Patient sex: M
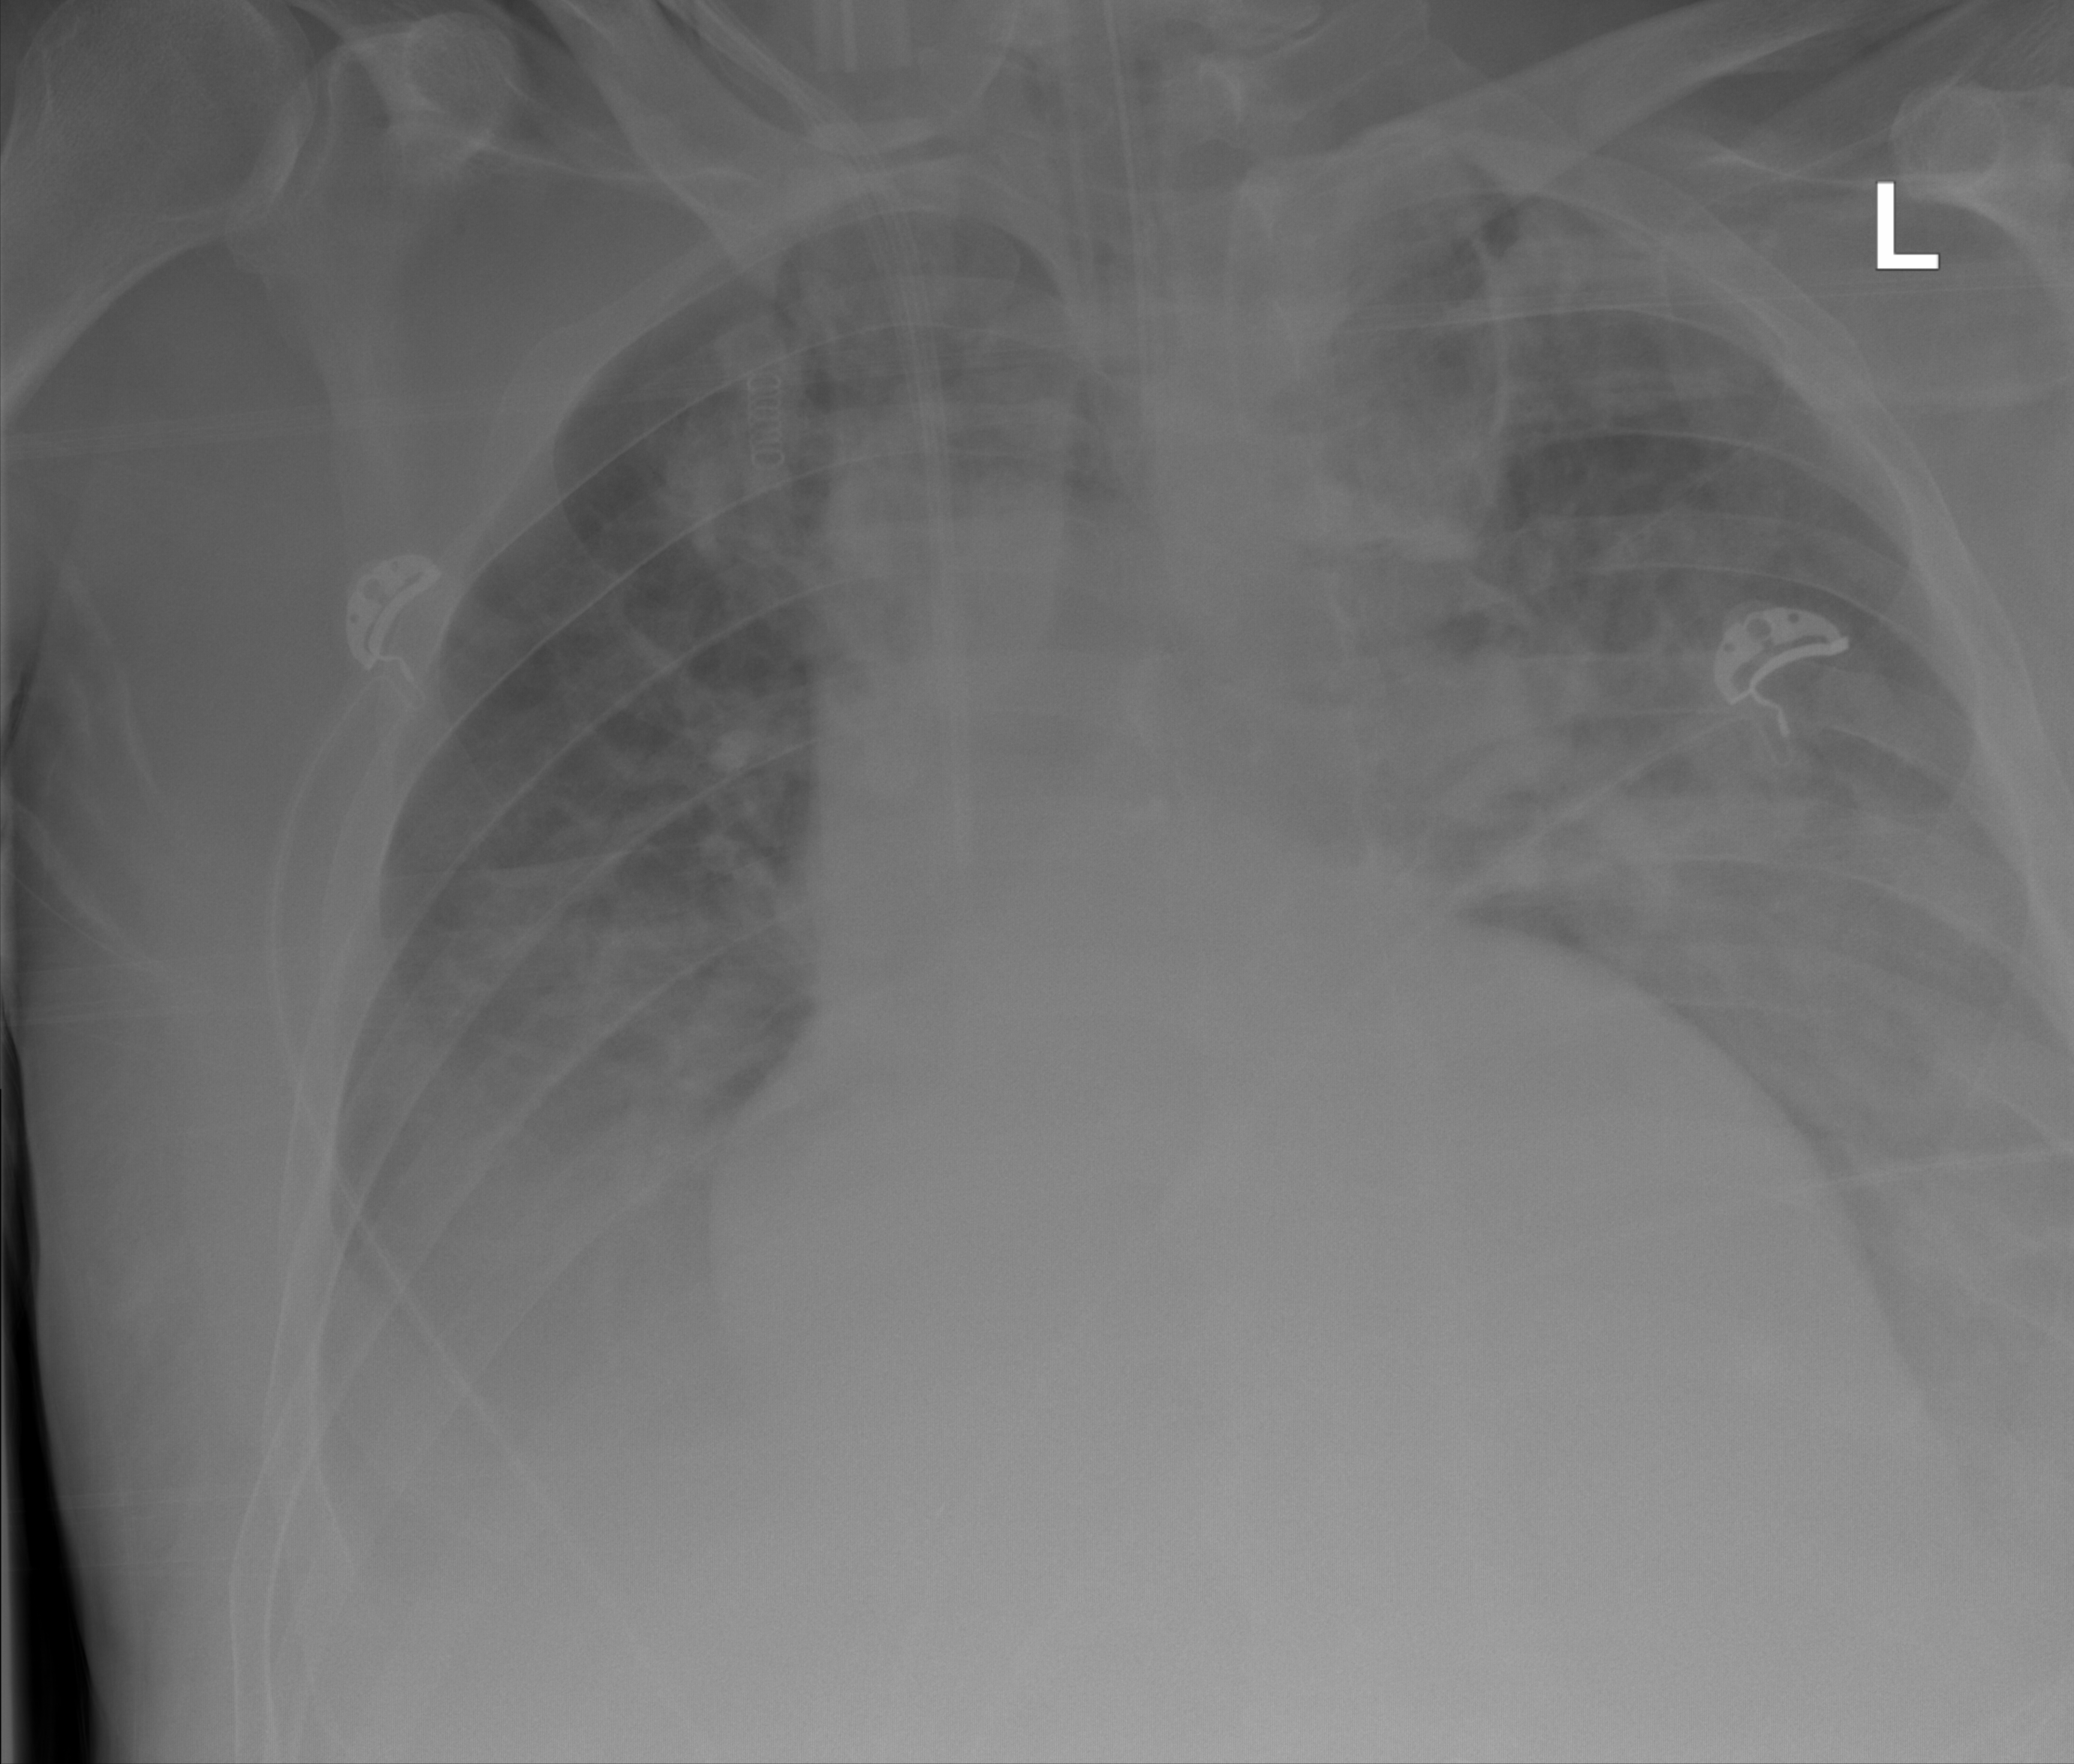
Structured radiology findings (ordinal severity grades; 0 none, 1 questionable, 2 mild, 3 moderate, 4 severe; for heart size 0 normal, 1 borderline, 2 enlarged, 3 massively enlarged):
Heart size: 3
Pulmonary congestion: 2
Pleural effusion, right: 3
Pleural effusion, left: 3
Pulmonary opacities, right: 3
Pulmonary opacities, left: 3
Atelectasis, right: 3
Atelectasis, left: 3